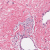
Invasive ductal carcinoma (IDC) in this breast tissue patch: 0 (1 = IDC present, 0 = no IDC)